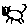
Label: cat